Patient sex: F
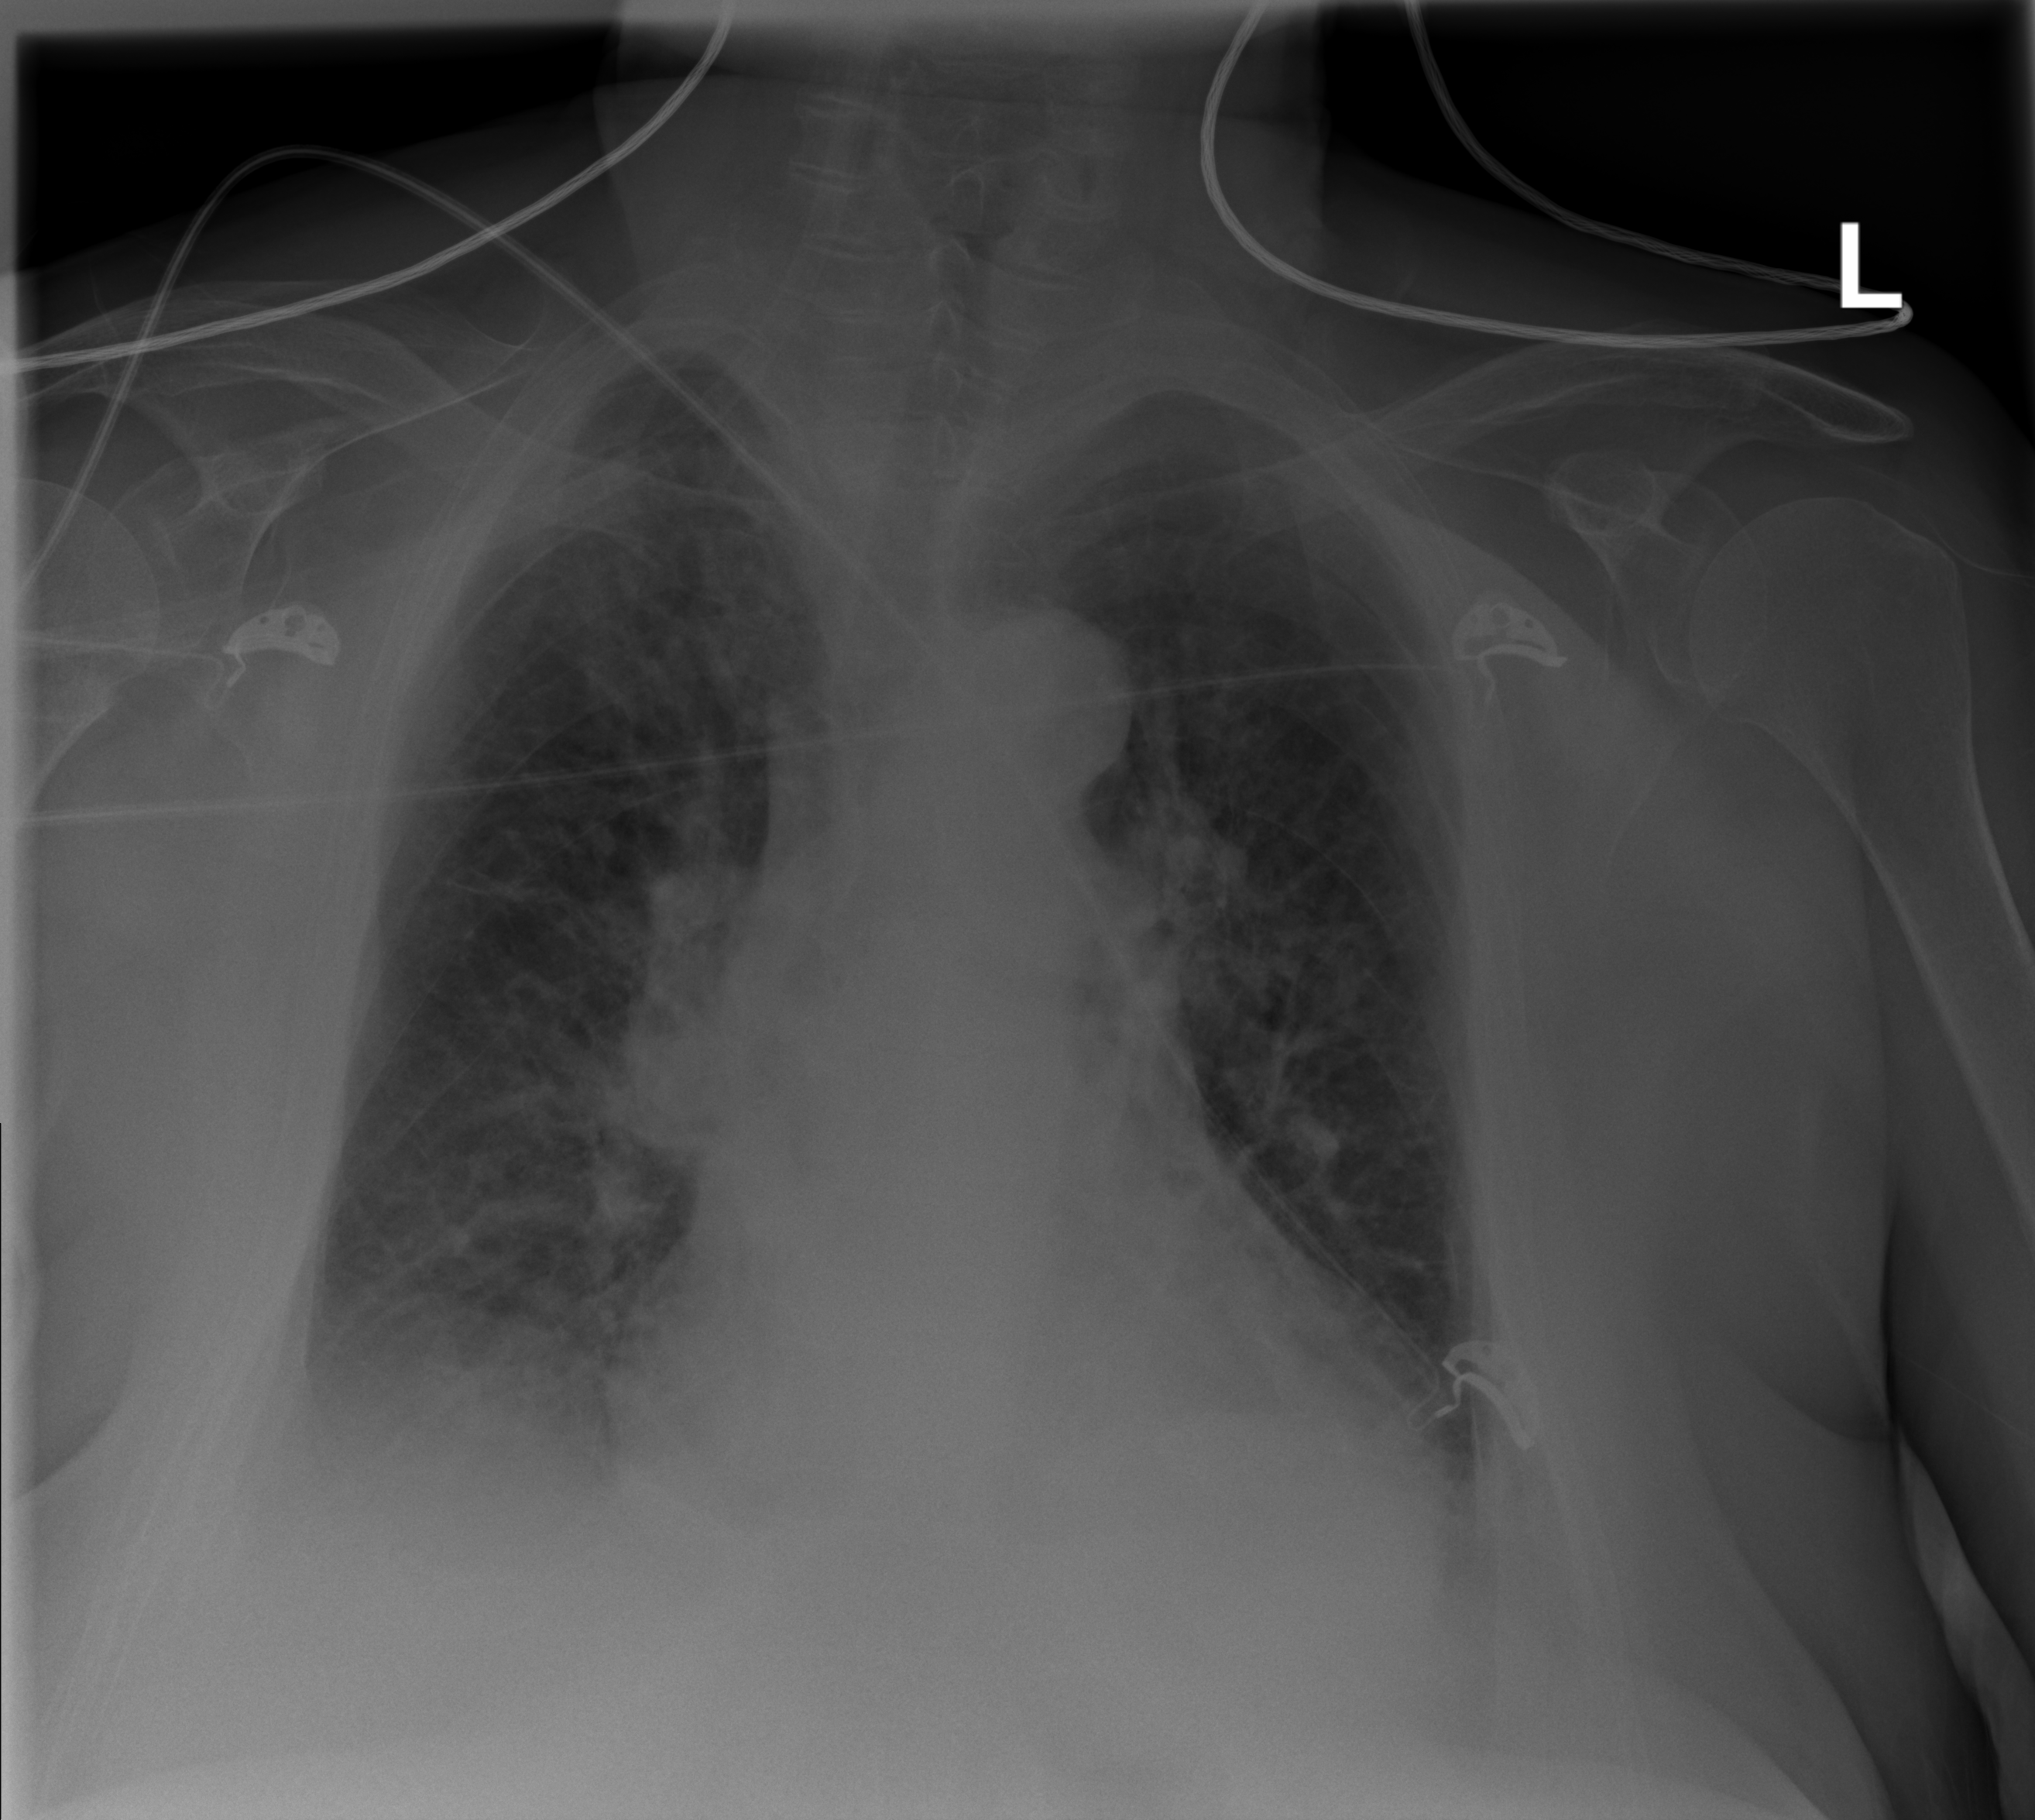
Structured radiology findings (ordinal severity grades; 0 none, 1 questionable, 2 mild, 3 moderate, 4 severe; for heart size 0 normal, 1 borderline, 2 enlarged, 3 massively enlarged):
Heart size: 1
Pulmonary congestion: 2
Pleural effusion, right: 2
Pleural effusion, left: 1
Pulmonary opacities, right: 2
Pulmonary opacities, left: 0
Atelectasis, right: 2
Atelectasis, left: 2